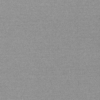
Label: dusty